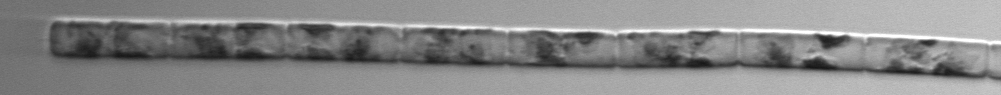
Label: Guinardia_delicatula